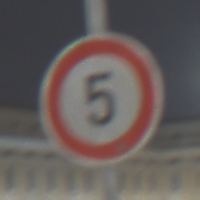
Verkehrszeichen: Geschwindigkeit5
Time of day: Night
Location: Outdoor (Urban)
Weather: PartlyCloudy
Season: NotSpecified
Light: Artificial